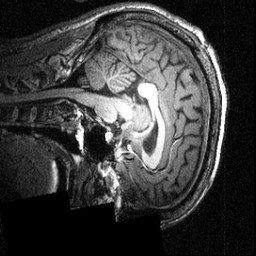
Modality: T1w
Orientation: sagittal
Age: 25
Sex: male
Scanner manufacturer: siemens
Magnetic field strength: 3.951 T
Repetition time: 1.5 s
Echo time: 0.00335 s